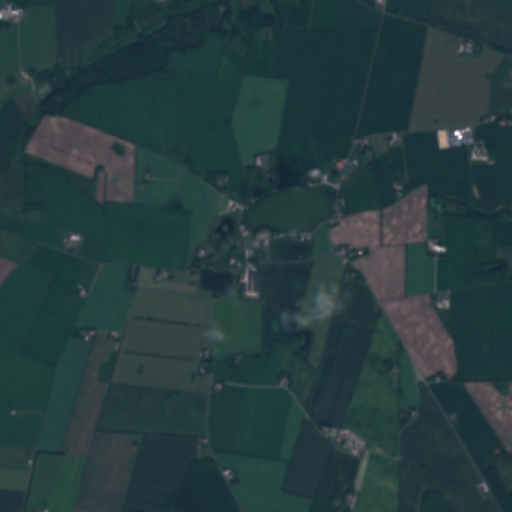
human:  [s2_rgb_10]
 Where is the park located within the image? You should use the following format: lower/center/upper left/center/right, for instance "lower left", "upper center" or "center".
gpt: The park is located in the center of the image.
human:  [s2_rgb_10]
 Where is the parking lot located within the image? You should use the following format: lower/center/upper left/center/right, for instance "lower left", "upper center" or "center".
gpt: The parking lot is located in the center of the image.
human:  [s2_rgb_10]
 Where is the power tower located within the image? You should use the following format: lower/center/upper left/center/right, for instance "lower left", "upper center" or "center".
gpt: The power tower is located in the upper left of the image.
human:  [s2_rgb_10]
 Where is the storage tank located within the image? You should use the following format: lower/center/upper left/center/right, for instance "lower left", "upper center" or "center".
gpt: The storage tank is located in the upper right of the image.
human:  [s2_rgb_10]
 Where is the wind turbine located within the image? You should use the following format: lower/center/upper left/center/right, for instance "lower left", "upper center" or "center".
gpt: The wind turbine is located in the lower left of the image.
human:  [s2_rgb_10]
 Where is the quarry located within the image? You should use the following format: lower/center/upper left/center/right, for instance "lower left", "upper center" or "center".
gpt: There is no quarry in the image.